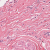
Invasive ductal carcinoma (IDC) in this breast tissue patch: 0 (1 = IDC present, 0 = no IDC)